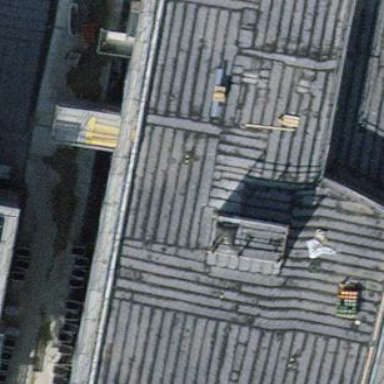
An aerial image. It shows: Office building with flat roof.